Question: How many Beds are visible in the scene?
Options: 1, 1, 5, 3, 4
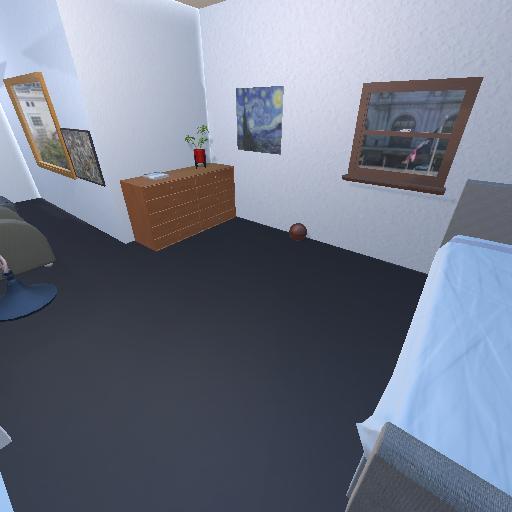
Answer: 1